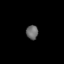
Tissue: lung
Cell type: Endothelial cells
Senescence score: 0.6026
Nuclear area (px): 167
Mean DAPI intensity: 104.862